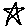
Label: star